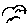
Label: bird